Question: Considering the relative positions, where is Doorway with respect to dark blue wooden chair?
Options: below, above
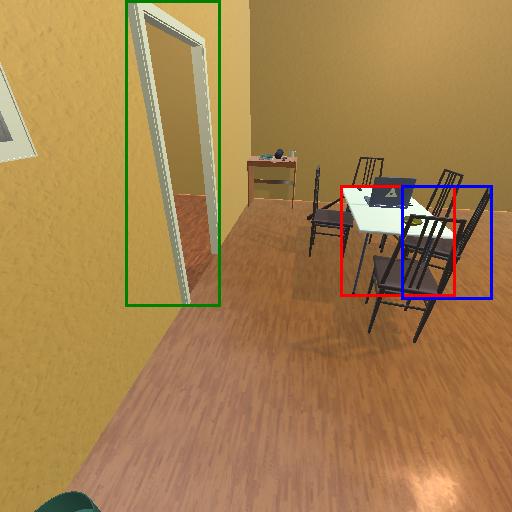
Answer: below